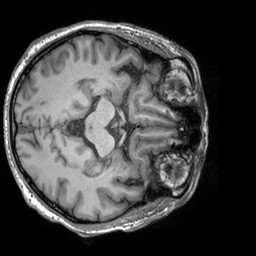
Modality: T1w
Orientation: axial
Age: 54
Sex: male
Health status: healthy
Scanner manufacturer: siemens
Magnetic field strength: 3 T
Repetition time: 2.3 s
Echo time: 0.00303 s